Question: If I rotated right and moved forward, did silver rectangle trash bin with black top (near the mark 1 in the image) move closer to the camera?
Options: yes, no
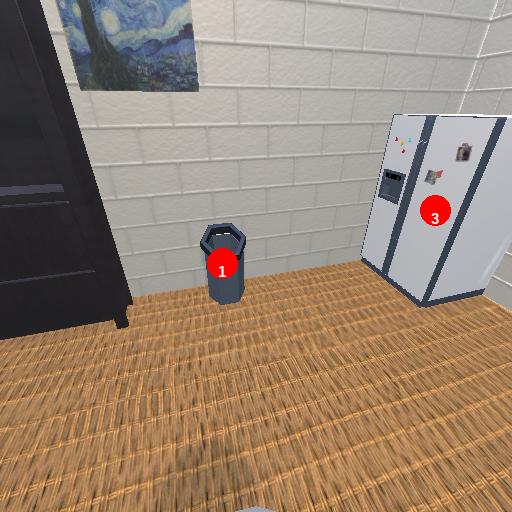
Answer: yes